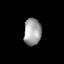
Tissue: lung
Cell type: T cells
Senescence score: 0.2111
Nuclear area (px): 464
Mean DAPI intensity: 159.091